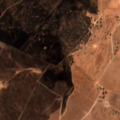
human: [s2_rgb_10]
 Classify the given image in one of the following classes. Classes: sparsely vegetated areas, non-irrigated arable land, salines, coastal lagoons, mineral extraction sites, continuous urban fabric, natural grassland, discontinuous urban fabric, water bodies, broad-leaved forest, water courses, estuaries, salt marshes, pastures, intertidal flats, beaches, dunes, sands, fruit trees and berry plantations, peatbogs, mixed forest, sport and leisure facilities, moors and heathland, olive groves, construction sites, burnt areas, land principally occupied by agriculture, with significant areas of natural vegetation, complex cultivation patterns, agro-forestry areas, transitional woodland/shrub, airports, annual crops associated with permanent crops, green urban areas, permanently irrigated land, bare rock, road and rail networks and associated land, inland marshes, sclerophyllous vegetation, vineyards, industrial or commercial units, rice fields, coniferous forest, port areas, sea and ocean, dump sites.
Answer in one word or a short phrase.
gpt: non-irrigated arable land, agro-forestry areas, transitional woodland/shrub